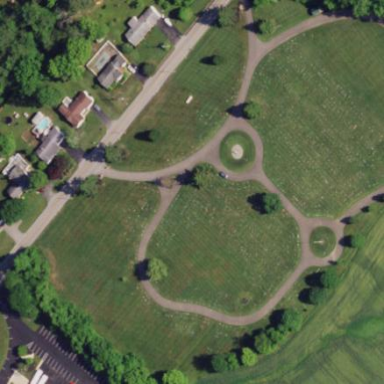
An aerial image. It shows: Graveyard.